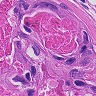
Metastatic tissue present: yes